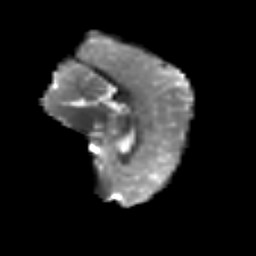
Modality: T2w
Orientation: sagittal
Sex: male
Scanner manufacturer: siemens
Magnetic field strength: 3 T
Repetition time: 5 s
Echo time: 0.071 s